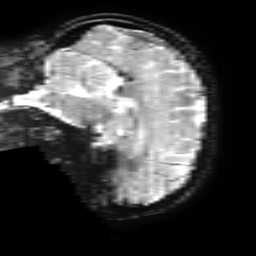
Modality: T2starw
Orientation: sagittal
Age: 65
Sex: female
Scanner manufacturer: ge
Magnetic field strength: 3 T
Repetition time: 0.65 s
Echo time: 0.02 s